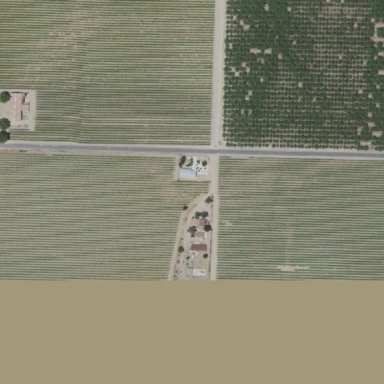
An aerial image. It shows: Vineyard where grapes are grown.